Question: In ggplot2, is there a way to reverse the Y-axis on just one of several facets?
I want to avoid generating multiple individual plots and combining via, e.g., the patchwork package.
Using the supplied data, I would like the axis of group C in the plot below to be reversed.
'''
library(tidyverse)
# Data
set.seed(1)
df <- tibble(
A1 = rnorm(50, 1, 1),
A2 = rnorm(50, 2, 1),
A3 = rnorm(50, 3, 1),
B1 = rnorm(50, 10, 10),
B2 = rnorm(50, 20, 10),
B3 = rnorm(50, 30, 10),
C1 = rnorm(50, 200, 50),
C2 = rnorm(50, 150, 50),
C3 = rnorm(50, 100, 50)) %>%
pivot_longer(cols = everything()) %>%
extract(name, into = c("Activity", "Group"), regex = "([A|B|C])([0-9])")
head(df)
#> # A tibble: 6 x 3
#> Activity Group value
#> <chr> <chr> <dbl>
#> 1 A 1 0.374
#> 2 A 2 2.40
#> 3 A 3 2.38
#> 4 B 1 14.5
#> 5 B 2 24.1
#> 6 B 3 31.4
# PLot
df %>%
ggplot(aes(x = Group, y = value, color = Group, fill = Group))+
geom_jitter(width = 0.15)+
geom_boxplot(alpha = 0.1, color = "black", outlier.shape = NA)+
facet_wrap(~Activity, scales = "free")+
theme_bw()
'''

<URL>
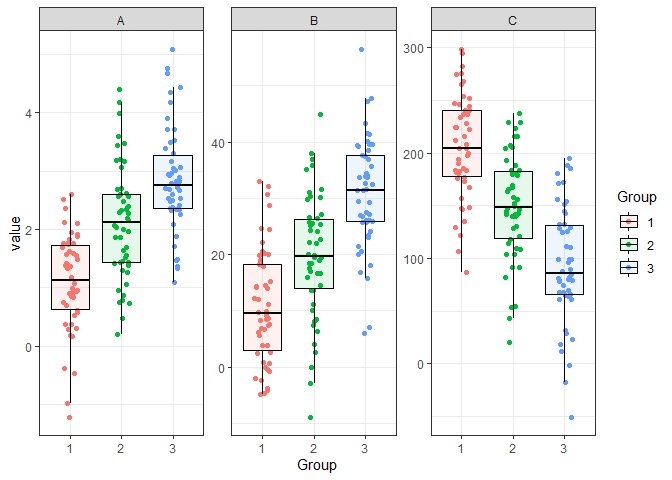
Answer: As pointed out by stefan, yes you can do this with ggh4x. Example below:
'''
library(tidyverse)
set.seed(1)
df <- tibble(
A1 = rnorm(50, 1, 1),
A2 = rnorm(50, 2, 1),
A3 = rnorm(50, 3, 1),
B1 = rnorm(50, 10, 10),
B2 = rnorm(50, 20, 10),
B3 = rnorm(50, 30, 10),
C1 = rnorm(50, 200, 50),
C2 = rnorm(50, 150, 50),
C3 = rnorm(50, 100, 50)) %>%
pivot_longer(cols = everything()) %>%
extract(name, into = c("Activity", "Group"), regex = "([A|B|C])([0-9])")
# PLot
df %>%
ggplot(aes(x = Group, y = value, color = Group, fill = Group))+
geom_jitter(width = 0.15)+
geom_boxplot(alpha = 0.1, color = "black", outlier.shape = NA)+
facet_wrap(~Activity, scales = "free")+
ggh4x::facetted_pos_scales(y = list(
Activity == "C" ~ scale_y_reverse()
)) +
theme_bw()
#> Warning in grid.Call.graphics(C_polygon, x$x, x$y, index): semi-transparency is
#> not supported on this device: reported only once per page
'''

<URL>
(Disclaimer: I'm the author of ggh4x)